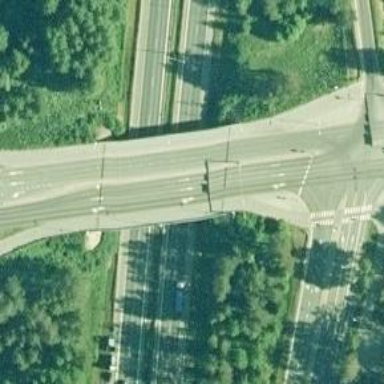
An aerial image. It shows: Secondary road crossing bridge with asphalt surface.